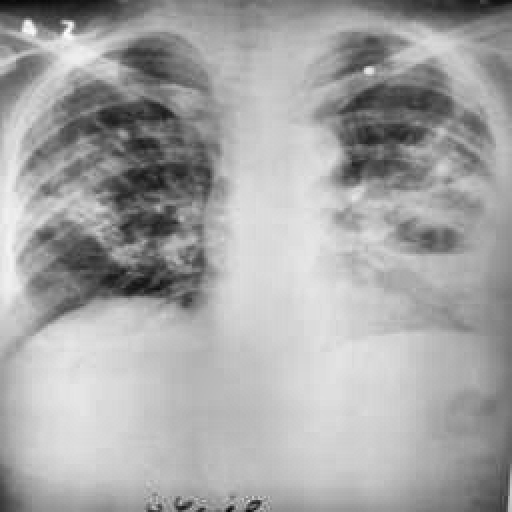
Finding: TUBERCULOSIS